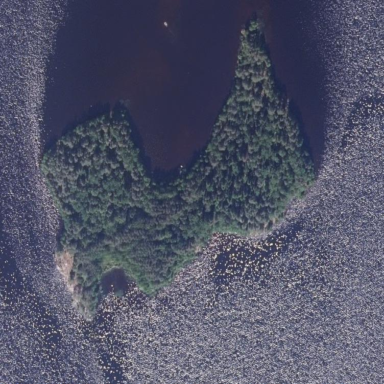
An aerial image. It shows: Forested islet.